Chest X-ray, AP view. Patient: 45 years old, sex F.
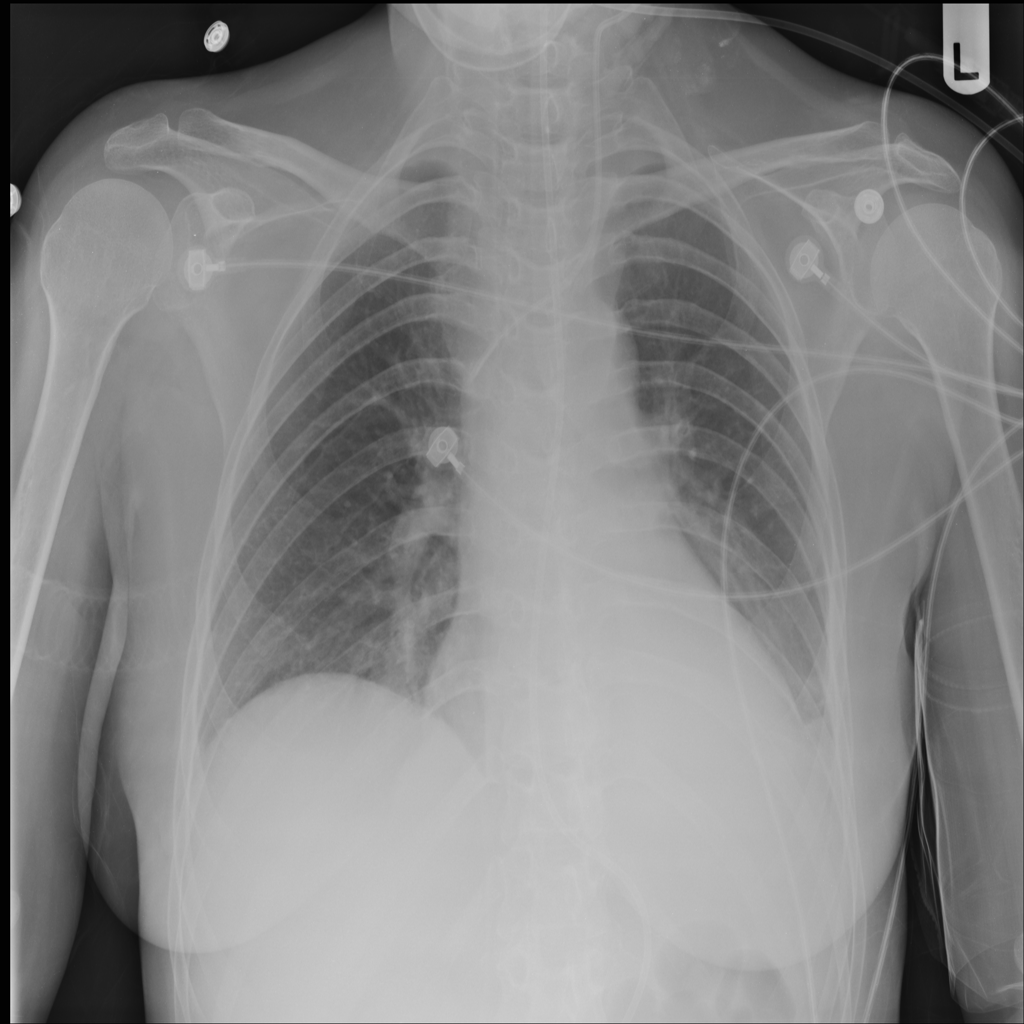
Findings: Atelectasis